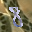
Label: 8